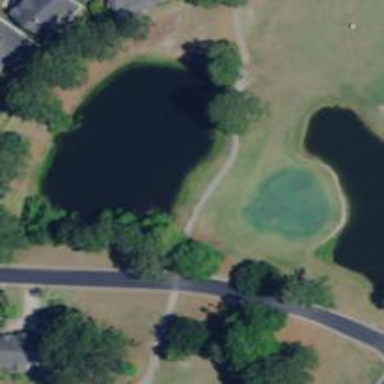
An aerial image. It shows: Path for golf carts.